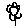
Label: flower